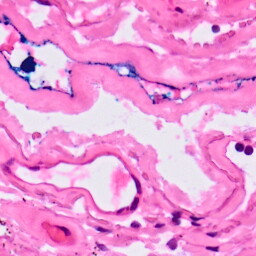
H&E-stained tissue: Lung